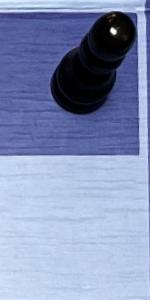
Label: Empty